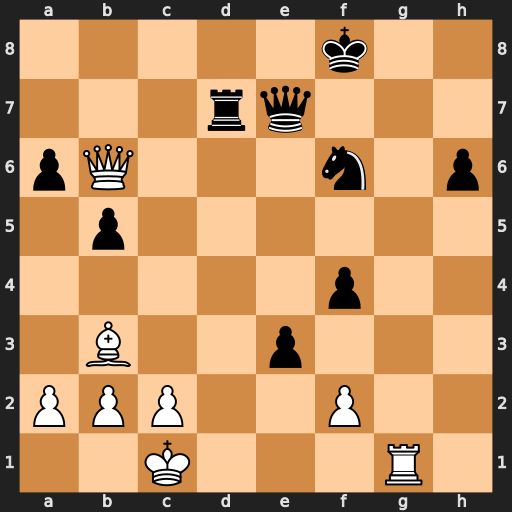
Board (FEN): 5k2/3rq3/pQ3n1p/1p6/5p2/1B2p3/PPP2P2/2K3R1
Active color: w
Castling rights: -
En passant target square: -
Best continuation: Qb8+ Rd8 Qxf4